Field crop: tomato
Growth stage: 2
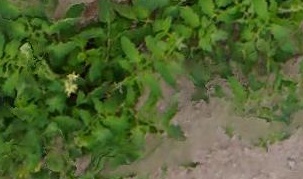
Species: tomato